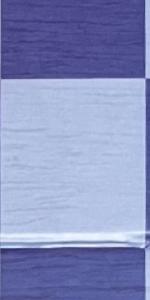
Label: Empty